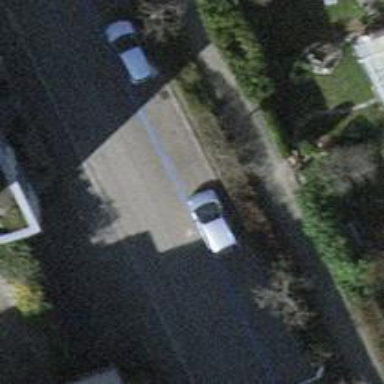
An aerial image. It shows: Avenue lined with trees.